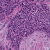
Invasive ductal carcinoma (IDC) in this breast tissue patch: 1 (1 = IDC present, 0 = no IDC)